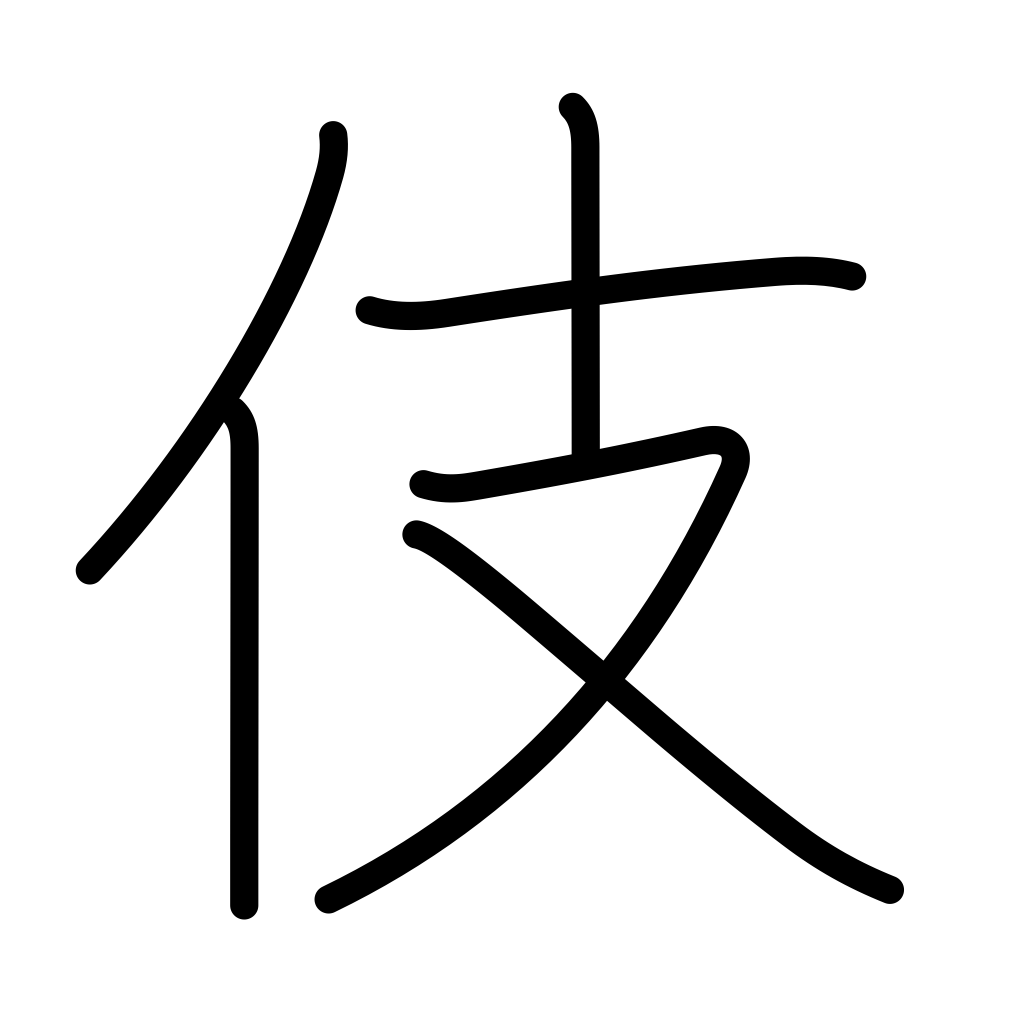
Meaning: deed, skill